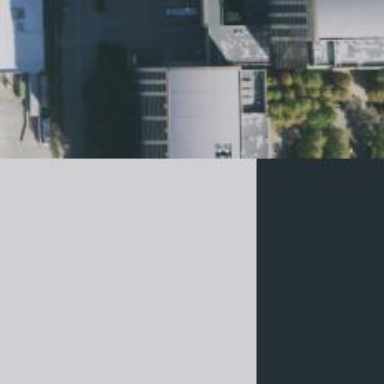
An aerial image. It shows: Office building.